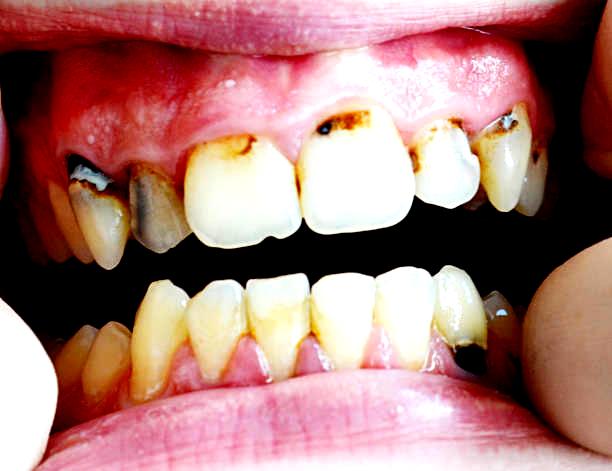
Condition: Calculus